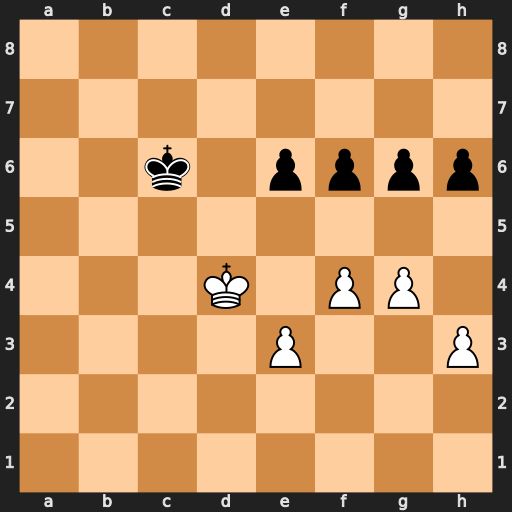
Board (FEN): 8/8/2k1pppp/8/3K1PP1/4P2P/8/8
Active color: w
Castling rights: -
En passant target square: -
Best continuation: g5 hxg5 fxg5 fxg5 Ke5 Kd7 Kf6 g4 hxg4